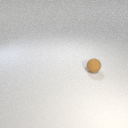
small brown rubber sphere